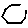
Label: hexagon